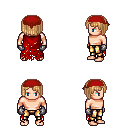
a pixel art fantasy rpg character, male body template, human, light skin, red tattered cape, gold greaves, light blonde pageboy hairstyle, red bandana, metal gloves, four views (front, back, left, right), 2x2 character sprite sheet, small pixel art, hard edges, no anti-aliasing